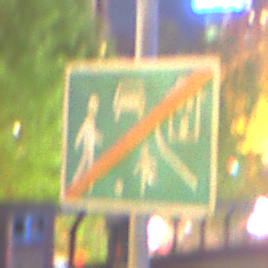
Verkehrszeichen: EndeVerkehrsberuhigterBereich
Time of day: Night
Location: Outdoor (Urban)
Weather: PartlyCloudy
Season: NotSpecified
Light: Natural